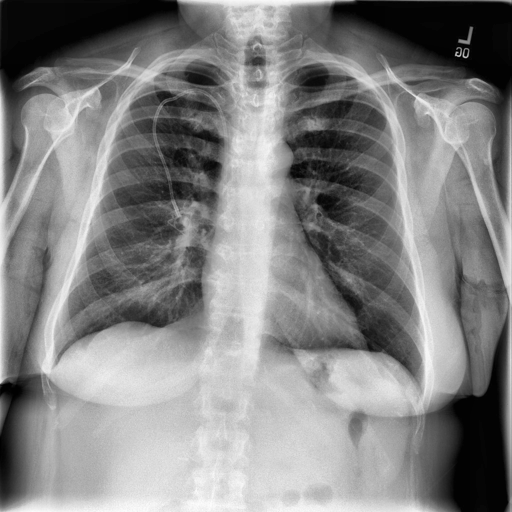
Finding: NORMAL